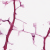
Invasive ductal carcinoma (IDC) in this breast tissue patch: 0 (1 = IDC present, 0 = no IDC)